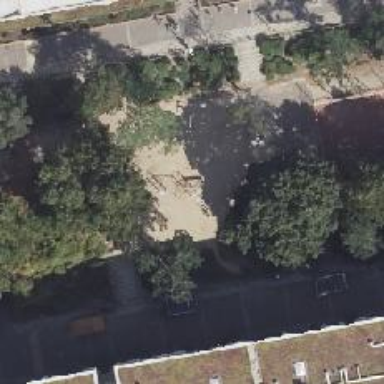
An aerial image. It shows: Playground feature which is climbing slope.